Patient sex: M
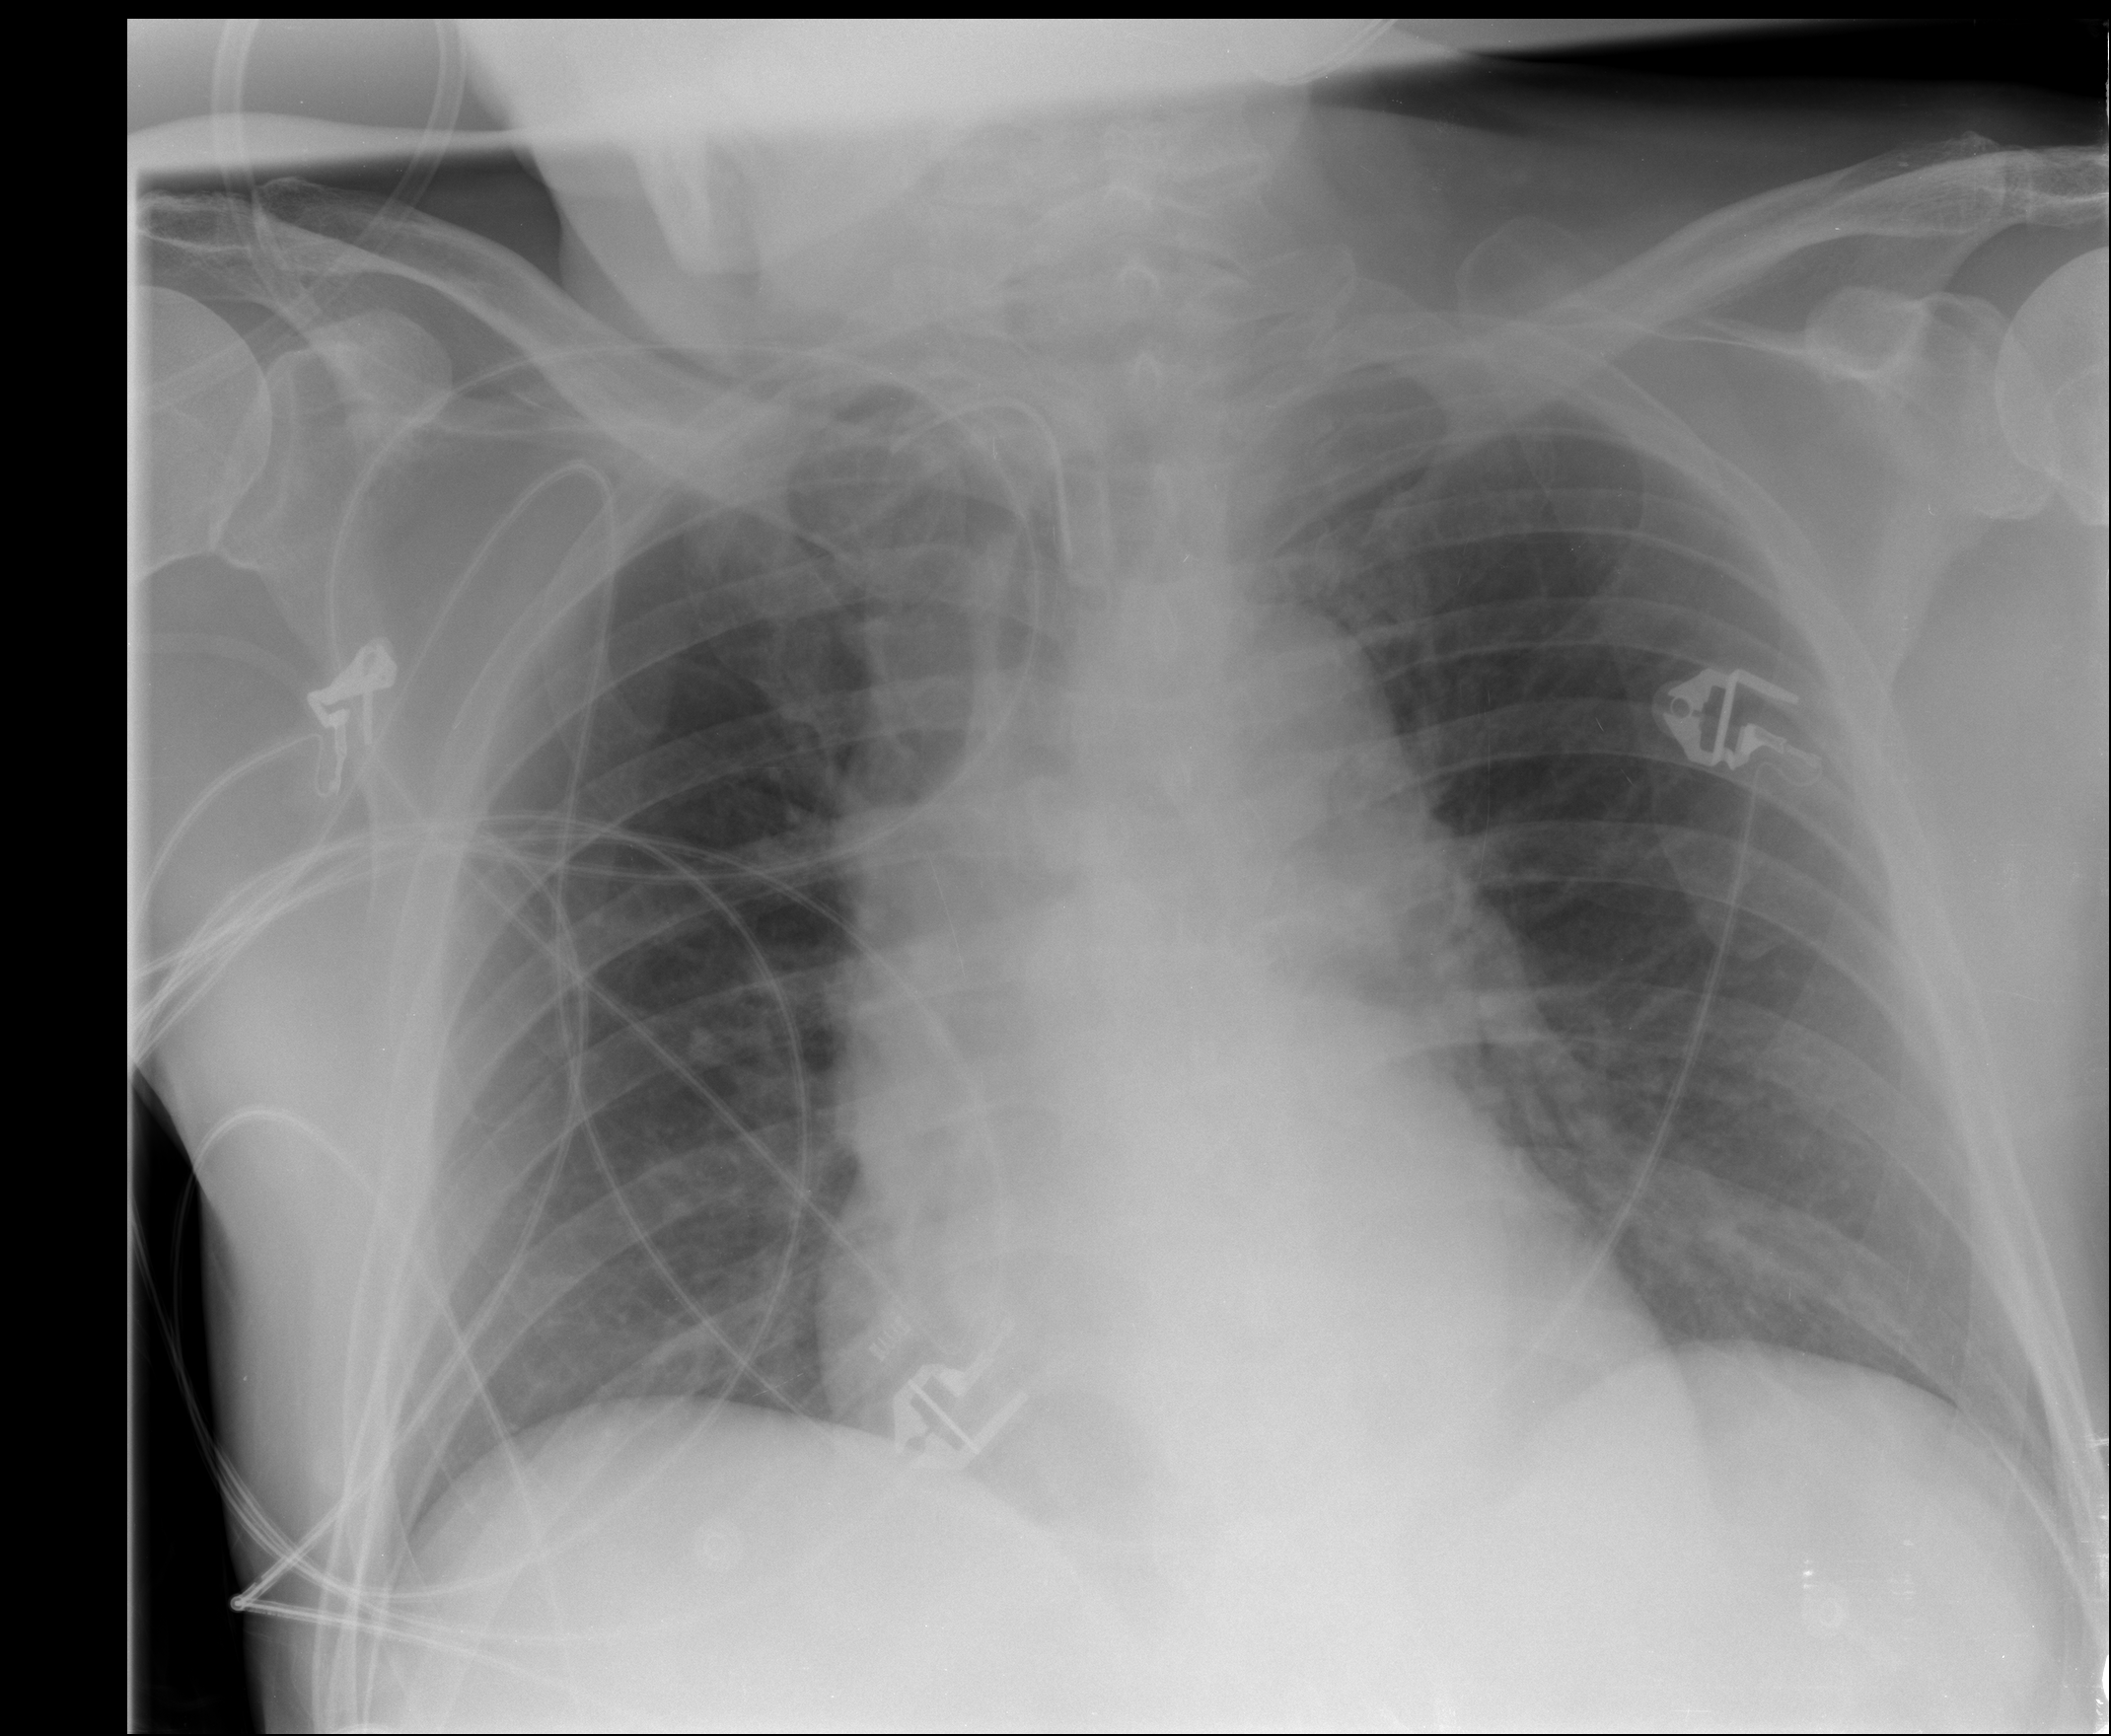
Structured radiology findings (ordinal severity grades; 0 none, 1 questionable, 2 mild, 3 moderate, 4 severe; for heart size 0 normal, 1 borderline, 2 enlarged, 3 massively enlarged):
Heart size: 0
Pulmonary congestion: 2
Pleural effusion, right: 0
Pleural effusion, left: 0
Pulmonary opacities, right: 0
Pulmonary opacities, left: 0
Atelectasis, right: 0
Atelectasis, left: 1